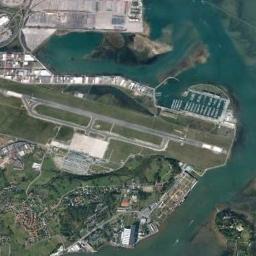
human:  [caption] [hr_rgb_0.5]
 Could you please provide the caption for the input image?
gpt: An airport with a runway and many buildings is built on a huge lawn next to the turquoise waters  There are several residential areas and green areas around the airport .

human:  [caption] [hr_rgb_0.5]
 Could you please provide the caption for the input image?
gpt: The airport has many intricate runways .

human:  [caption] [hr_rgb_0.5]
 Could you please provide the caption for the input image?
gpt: An airport with some parallel runways and an open area next to the sea and some villages beside .

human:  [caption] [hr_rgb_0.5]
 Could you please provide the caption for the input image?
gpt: There is an airport in the middle of the field next to some buildings with a river pass by .

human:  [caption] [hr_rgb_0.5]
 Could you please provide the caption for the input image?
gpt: There are many buildings of different sizes and shapes at the airport .